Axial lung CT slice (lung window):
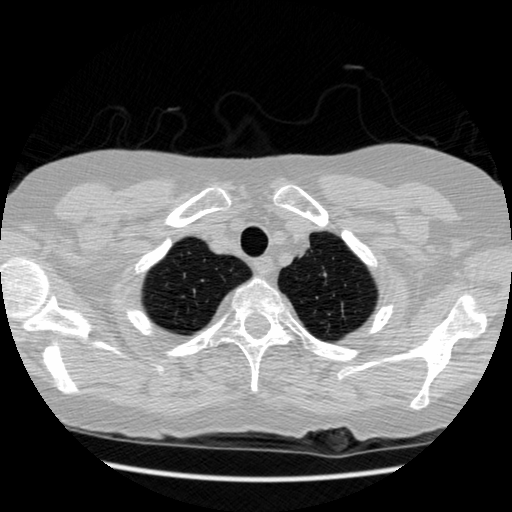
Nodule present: no